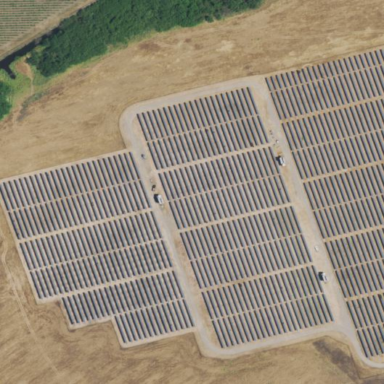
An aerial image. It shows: Solar power plant enclosed by fence. The plant generates electricity using photovoltaic technology.